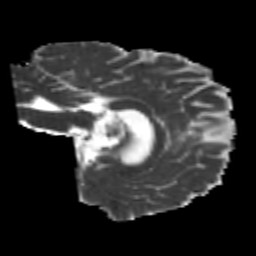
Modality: MD
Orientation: sagittal
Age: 22
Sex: male
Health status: healthy
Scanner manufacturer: philips
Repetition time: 7.384 s
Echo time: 0.08599 s